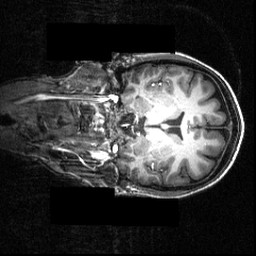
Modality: T1w
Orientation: coronal
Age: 28
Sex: female
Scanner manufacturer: siemens
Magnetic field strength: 3.951 T
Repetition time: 1.5 s
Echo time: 0.00335 s